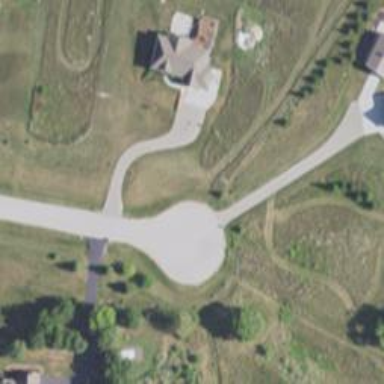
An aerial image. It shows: Turning circle on the road.